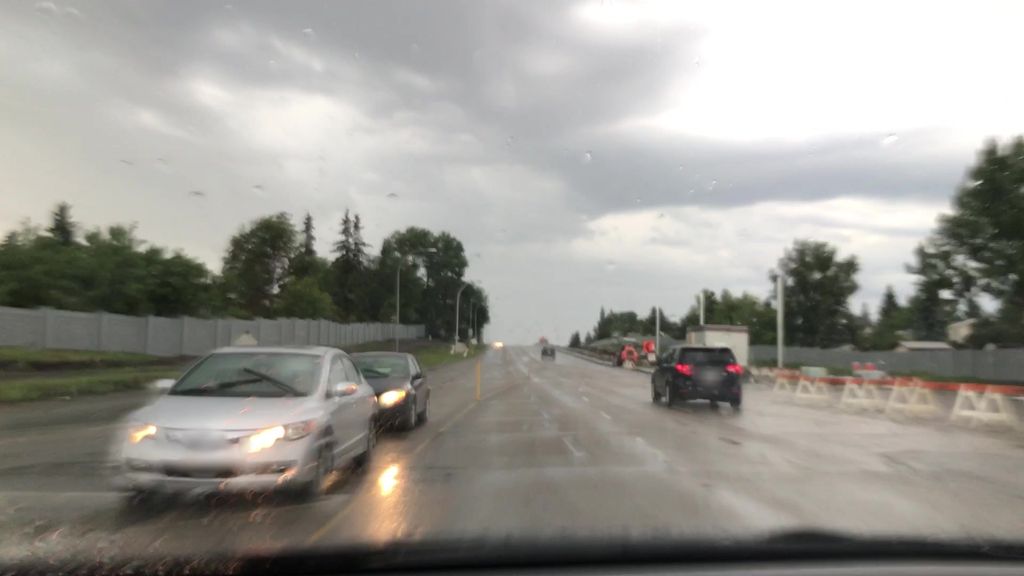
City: edmonton